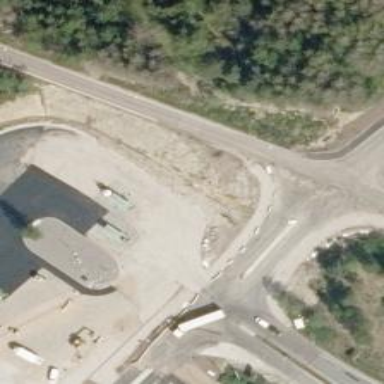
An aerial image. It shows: Fuel vending spot.